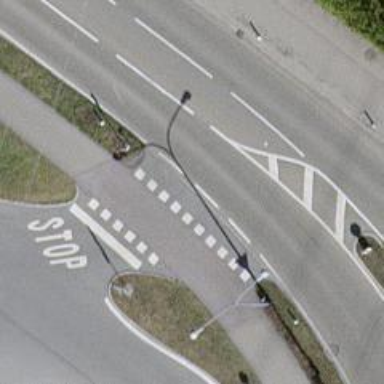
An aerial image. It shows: Marked crossing with white dot markings.